Interaction volume radius: 5 \u00c5
Interaction volume height: 10 \u00c5
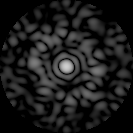
Disorder parameter: 0.8234